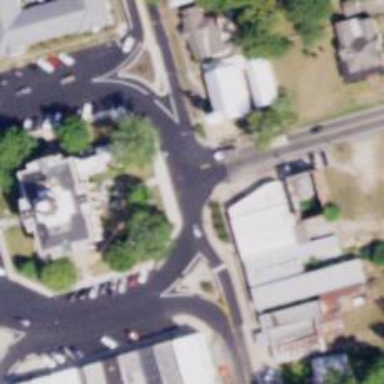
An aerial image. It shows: Circular junction on primary highway.